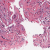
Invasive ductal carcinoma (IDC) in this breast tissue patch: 0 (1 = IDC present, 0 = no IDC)